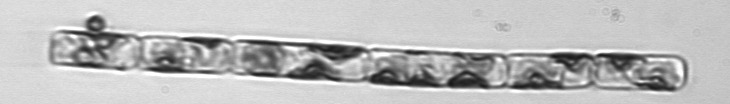
Label: Guinardia_delicatula